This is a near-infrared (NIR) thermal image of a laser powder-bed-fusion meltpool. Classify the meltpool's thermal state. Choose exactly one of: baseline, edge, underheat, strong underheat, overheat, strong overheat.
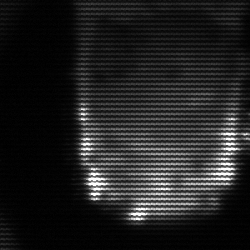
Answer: baseline